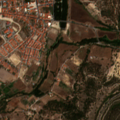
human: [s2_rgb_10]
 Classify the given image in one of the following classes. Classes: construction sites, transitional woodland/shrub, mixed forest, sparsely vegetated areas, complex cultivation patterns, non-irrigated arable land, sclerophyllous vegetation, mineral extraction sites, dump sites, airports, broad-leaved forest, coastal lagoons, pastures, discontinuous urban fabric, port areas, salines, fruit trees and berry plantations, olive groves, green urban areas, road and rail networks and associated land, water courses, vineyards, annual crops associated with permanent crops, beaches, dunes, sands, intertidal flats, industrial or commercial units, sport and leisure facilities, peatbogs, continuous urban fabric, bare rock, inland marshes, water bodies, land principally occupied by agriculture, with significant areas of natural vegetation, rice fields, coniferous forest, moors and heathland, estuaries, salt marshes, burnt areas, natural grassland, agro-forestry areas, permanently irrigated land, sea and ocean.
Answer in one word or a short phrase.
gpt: continuous urban fabric, annual crops associated with permanent crops, broad-leaved forest